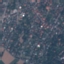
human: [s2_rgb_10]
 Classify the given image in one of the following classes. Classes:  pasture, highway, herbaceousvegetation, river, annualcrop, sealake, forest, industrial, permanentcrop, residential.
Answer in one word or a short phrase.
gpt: Residential